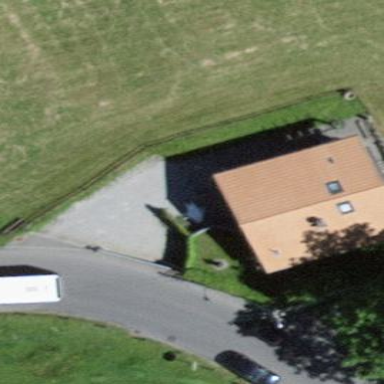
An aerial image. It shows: Residential building with gabled roof.